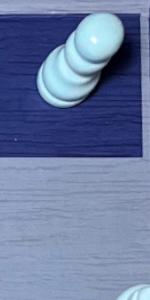
Label: Empty